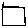
Label: square